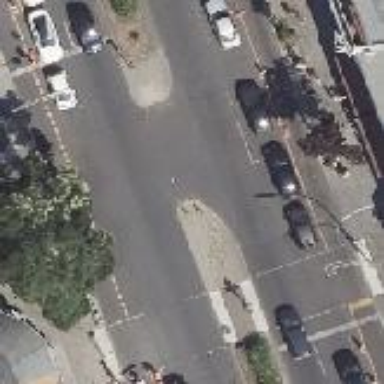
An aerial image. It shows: Asphalt road with junction.